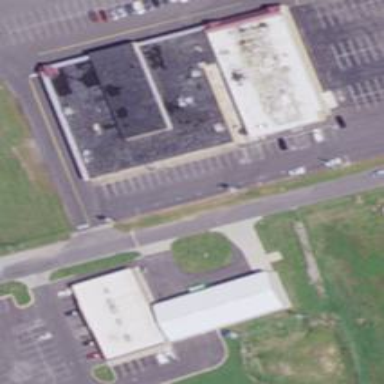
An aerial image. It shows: Mall building.